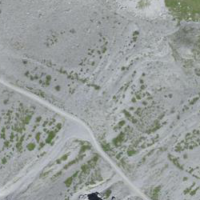
EUNIS habitat code: 48
Species observed at this site:
Doronicum grandiflorum